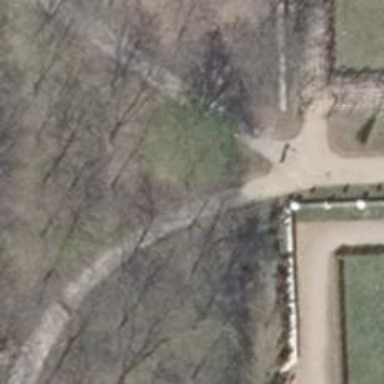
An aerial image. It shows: Row of deciduous broadleaved trees.